Question: My data model:
'''
{
"UserData":
{
"firstName": "Pieter"
"history":
[
{
"clientID": 2,
"distance": "130"
},
{
"client": 3,
"distance": "300"
}
,
{
"client": 4,
"distance": "430"
}
]
}
}
'''
'''
<content>
<viz:ui5.Pie>
<viz:dataset>
<viz:ui5.data.FlattenedDataset
data="{/UserData/clockHistory}">
<viz:dimensions>
<viz:ui5.data.DimensionDefinition
axis="1" name="Client" value="{clientID}">
</viz:ui5.data.DimensionDefinition>
</viz:dimensions>
<viz:measures>
<viz:ui5.data.MeasureDefinition
name="Distance" value="{distance}">
</viz:ui5.data.MeasureDefinition>
</viz:measures>
</viz:ui5.data.FlattenedDataset>
</viz:dataset>
</viz:ui5.Pie>
</content>
'''
I am expecting three pieces in the pie size depending on the distance values.
However I get a different result:

If I have multiple items in the array of the same client id, will the pie chart automatically group the clients together and add their distances?
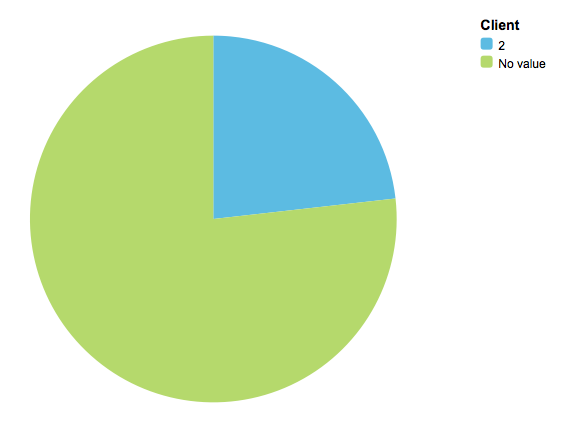
Answer: First, your JSON format is somehow not consistent, should be , and the binding path for FlattenedDataset should be '{/UserData/history}' instead of '{/UserData/clockHistory}'
'''
{
"UserData":
{
"firstName": "Pieter"
"history":
[
{
"clientID": 2,
"distance": "130"
},
{
"clientID": 3,
"distance": "300"
}
,
{
"clientID": 4,
"distance": "430"
}
]
}
}
'''
Second, the pie chart will not automatically group the clients together and add their distances for the same clientID.
Please run and check the code snippet for details.
'''
<script src="https://sapui5.hana.ondemand.com/resources/sap-ui-core.js" id="sap-ui-bootstrap" data-sap-ui-theme="sap_bluecrystal" data-sap-ui-libs="sap.m,sap.ui.commons,sap.viz"></script>
<script id="view1" type="sapui5/xmlview">
<mvc:View xmlns:core="sap.ui.core" xmlns:layout="sap.ui.commons.layout" xmlns:mvc="sap.ui.core.mvc" xmlns:viz="sap.viz" xmlns="sap.ui.commons" controllerName="my.own.controller" xmlns:html="http://www.w3.org/1999/xhtml">
<layout:VerticalLayout id="vl">
<layout:content>
<viz:ui5.Pie id="samplepie">
<viz:dataset>
<viz:ui5.data.FlattenedDataset data="{/UserData/history}">
<viz:dimensions>
<viz:ui5.data.DimensionDefinition axis="1" name="Client" value="{clientID}">
</viz:ui5.data.DimensionDefinition>
</viz:dimensions>
<viz:measures>
<viz:ui5.data.MeasureDefinition name="Distance" value="{distance}">
</viz:ui5.data.MeasureDefinition>
</viz:measures>
</viz:ui5.data.FlattenedDataset>
</viz:dataset>
</viz:ui5.Pie>
</layout:content>
</layout:VerticalLayout>
</mvc:View>
</script>
<script>
sap.ui.controller("my.own.controller", {
onInit: function() {
var data = {
"UserData": {
"firstName": "Pieter",
"history": [{
"clientID": 2,
"distance": "130"
},
{
"clientID": 3,
"distance": "300"
}, {
"clientID": 4,
"distance": "430"
}
]
}
};
var oModel = new sap.ui.model.json.JSONModel();
oModel.setData(data);
this.getView().byId("samplepie").setModel(oModel);
}
});
var myView = sap.ui.xmlview("myView", {
viewContent: jQuery('#view1').html()
}); //
myView.placeAt('content');
</script>
<body class='sapUiBody'>
<div id='content'></div>
</body>
'''